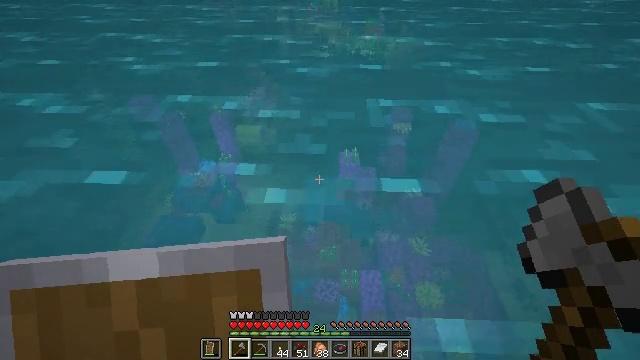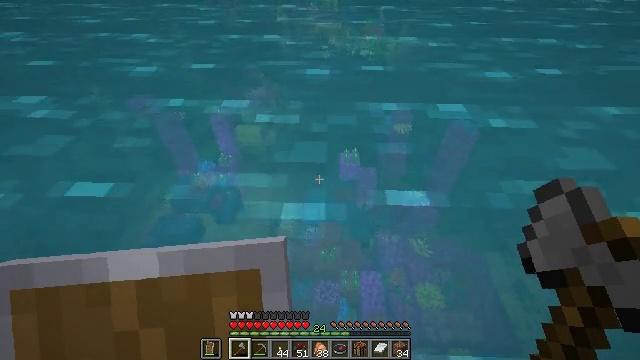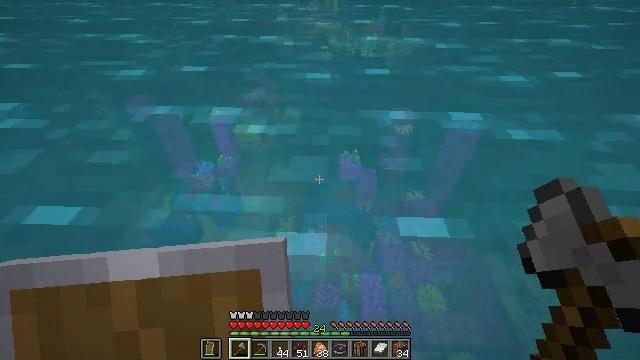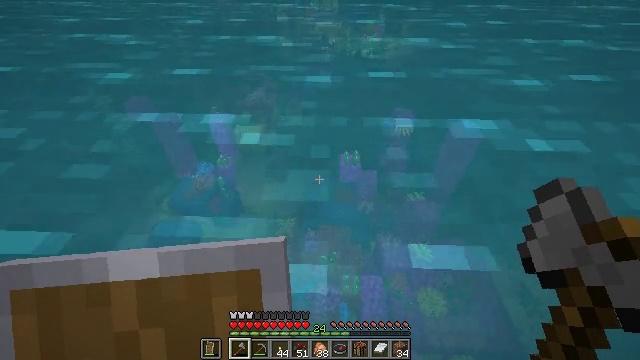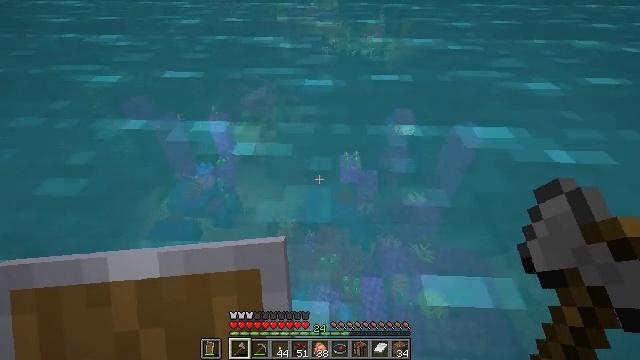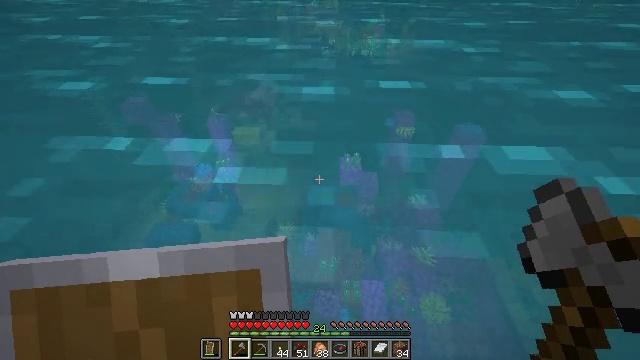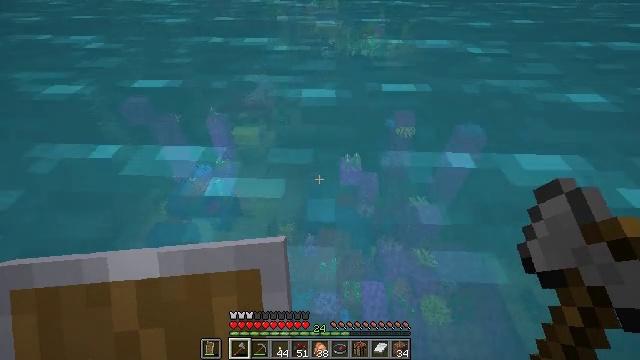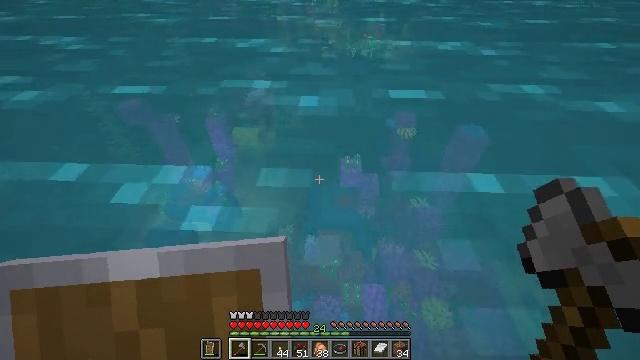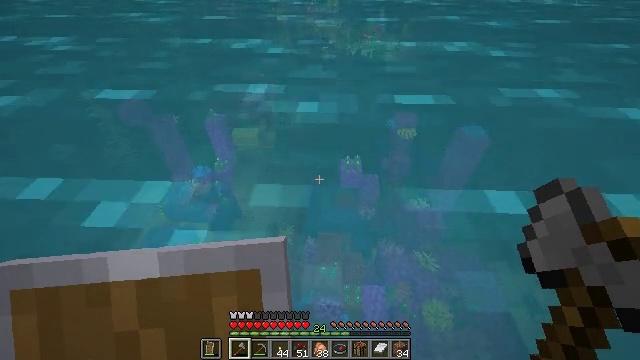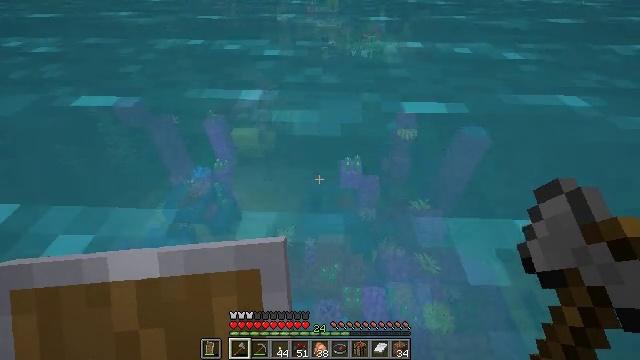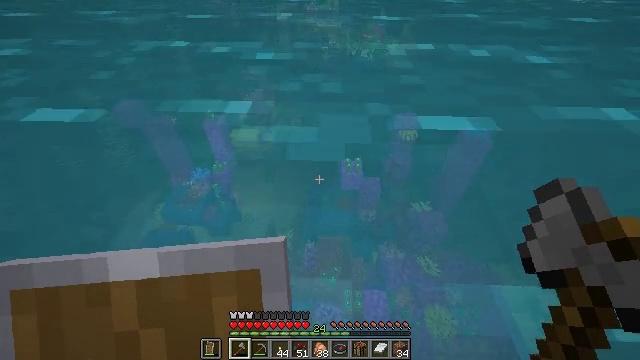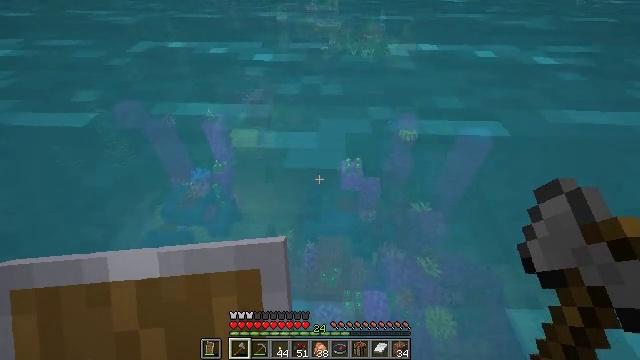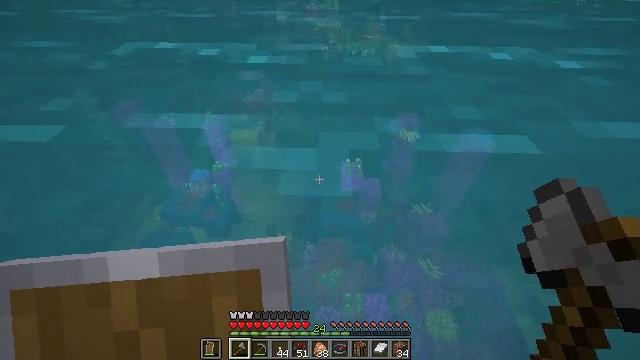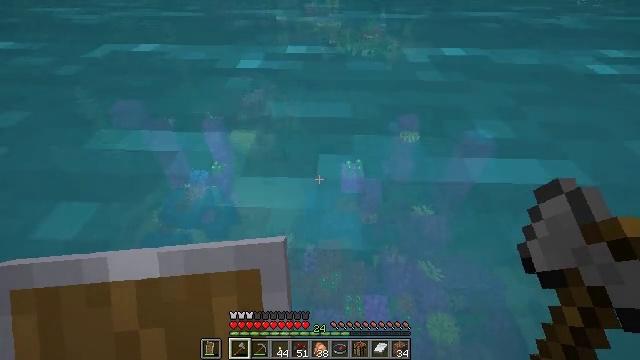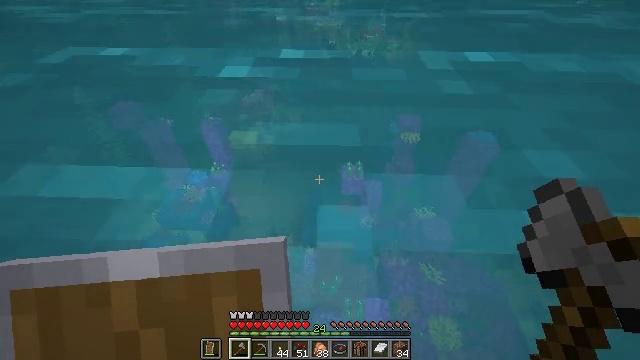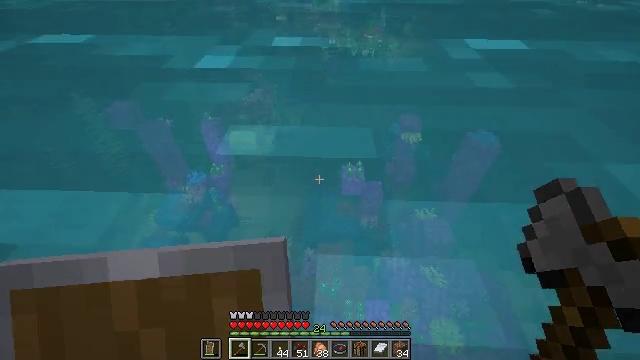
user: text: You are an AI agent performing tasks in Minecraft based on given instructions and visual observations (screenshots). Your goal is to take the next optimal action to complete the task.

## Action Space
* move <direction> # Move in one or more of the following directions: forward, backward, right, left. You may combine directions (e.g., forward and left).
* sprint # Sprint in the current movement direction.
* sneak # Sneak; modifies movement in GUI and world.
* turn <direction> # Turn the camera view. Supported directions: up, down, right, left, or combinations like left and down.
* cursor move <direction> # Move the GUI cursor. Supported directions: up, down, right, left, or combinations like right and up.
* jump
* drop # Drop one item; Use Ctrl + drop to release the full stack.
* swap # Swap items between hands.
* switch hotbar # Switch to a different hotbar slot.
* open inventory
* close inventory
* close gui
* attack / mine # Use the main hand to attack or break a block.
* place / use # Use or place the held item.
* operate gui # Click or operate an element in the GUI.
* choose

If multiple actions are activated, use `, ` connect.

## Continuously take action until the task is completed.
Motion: motion action
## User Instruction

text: Break the sea pickle cluster.
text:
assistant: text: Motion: move forward
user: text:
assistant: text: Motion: move forward
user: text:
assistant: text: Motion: move forward
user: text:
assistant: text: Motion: move forward
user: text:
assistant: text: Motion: move forward
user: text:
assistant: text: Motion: move forward
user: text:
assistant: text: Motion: move forward
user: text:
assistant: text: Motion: move forward
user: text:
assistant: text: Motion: move forward
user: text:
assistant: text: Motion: move forward
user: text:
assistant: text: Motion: move forward
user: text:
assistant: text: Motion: move forward
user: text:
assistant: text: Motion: move forward
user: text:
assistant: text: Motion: move forward
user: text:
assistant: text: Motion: move forward, sneak
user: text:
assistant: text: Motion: move forward, sneak
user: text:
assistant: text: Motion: move forward, sneak
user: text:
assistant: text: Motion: move forward, sneak
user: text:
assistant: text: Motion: move forward, sneak, turn up
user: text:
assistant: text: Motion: move forward, sneak, turn right and up
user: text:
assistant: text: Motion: move forward, sneak, turn up
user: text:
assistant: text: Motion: move forward, turn up
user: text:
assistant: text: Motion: move forward, turn up
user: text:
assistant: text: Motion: move forward
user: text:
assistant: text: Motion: move forward
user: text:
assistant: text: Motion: move forward
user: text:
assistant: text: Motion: move forward
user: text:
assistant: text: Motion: move forward
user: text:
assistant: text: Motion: move forward
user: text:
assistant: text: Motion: move forward